Question: I have a matrix A(lat,lon) that contains the values 0s and 1s.
I would like to plot a world map where the 1 have circles of dots overlaid on
global map that is white with outlines.
I've tried some examples in I found online but I keep running into issues of
that are beyond me. I've tried "image" but I plotted the data incorrectly and the dots were too small to see. I'm new to R and would like a simple plot to start learning how to plot maps in R, plus adding overlays.
Any help would be greatly appreciated. I'm using R version: R version 3.1.2 (2014-10-31) Pumpkin Helmet.
I've tried this code:
'''
library(maps)
library(mapdata)
library(maptools)
map(database = 'world',
xlim = c(-180, 180),
ylim = c(-90, 90),
fill = T,
col = 'white',
resolution = 0,
bg = 'white',
mar = c(1,1,2,1))
points(dcn18,pch = 21,cex = 2,col = 'red')
title(xlab = 'Longitude',ylab = 'Latitude',main = '')
axis(1, labels = T)
axis(2, labels = T)
grid()
box()
'''
This code works well and produces a nice map. But I'm not sure how to add the points, as circles, when these points are in the matrix dcn18(lat,lon) as 1's and 0's, I get only a red circle at lat 0 and lon 0. I think I need to map the lon and lat data to the dcn18 where there are only 1, collect these valid points and pass them as a dataframe to points. But I have no idea how to do this in R.
Another solution I've playing around with, comes a bit closer, but because my data has NaNs, among other issues, I think "image" is not a good solution.
'''
map(database = 'world',
xlim = c(-180, 180),
ylim = c(-90, 90),
fill = T,
col = 'white',
resolution = 0,
bg = 'white',
mar = c(1,1,2,1))
image(seq(-180,180),seq(-90,90),dcn18.l180, xlim=c(-180,180),
ylim=c(-90,90), col = heat.colors(12),fill=FALSE,
add =TRUE)
title(xlab = 'Longitude',ylab = 'Latitude',main = '')
axis(1, labels = T)
axis(2, labels = T)
grid()
box()
'''

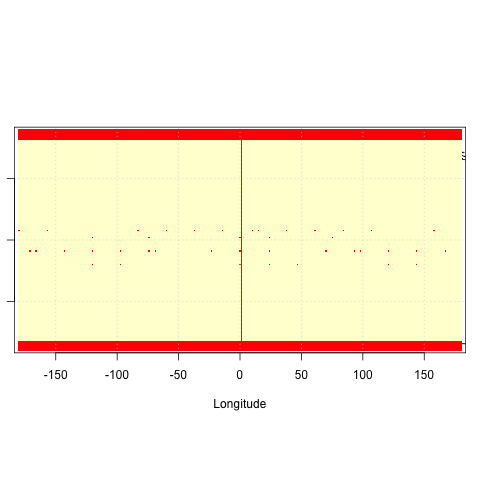
Answer: The coordinates need to be binded together in this order Longitude/Latitude:
'''
#Data Preparation:
Lat <- c("-80", "50", "-20", "0", "20", "-50", "80" )
Lon <- c("-150", "-100", "-50", "0", "50", "100", "150" )
#Bind your two columns
LonLat <- cbind(Lon, Lat)
#Draw your world map here
#Draw your points on the map
points(LonLat,pch = 21,cex = 2,col = 'red')
'''